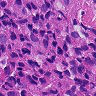
Metastatic tissue present: yes